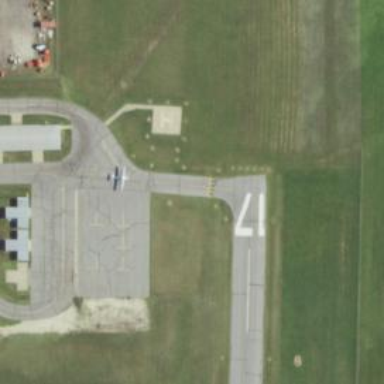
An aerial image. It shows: Runway surface made of asphalt at airport.